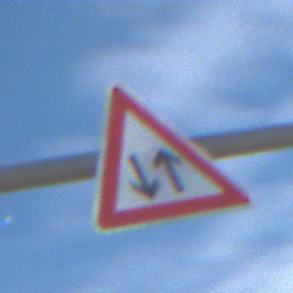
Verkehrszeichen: Gegenverkehr
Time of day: Night
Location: Outdoor (Nature)
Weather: PartlyCloudy
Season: NotSpecified
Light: Natural